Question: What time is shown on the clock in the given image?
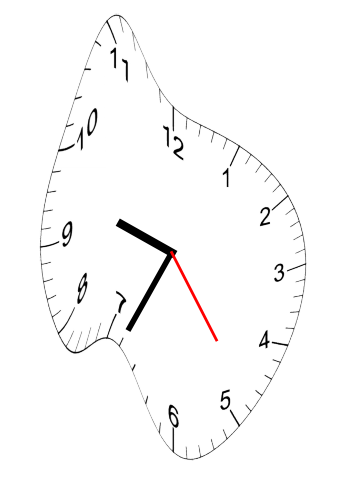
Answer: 09:34:24